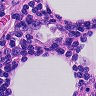
Metastatic tissue present: no